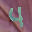
Label: 4